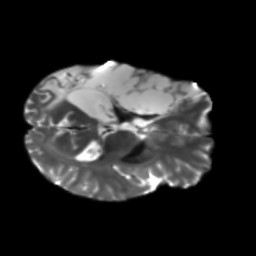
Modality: T2w
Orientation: axial
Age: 40
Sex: male
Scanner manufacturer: siemens
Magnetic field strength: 3 T
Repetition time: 5.47 s
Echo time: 0.0854 s